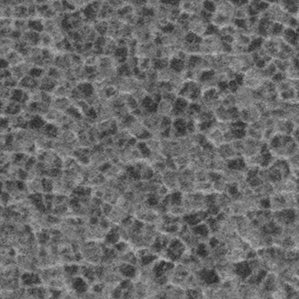
Label: frost